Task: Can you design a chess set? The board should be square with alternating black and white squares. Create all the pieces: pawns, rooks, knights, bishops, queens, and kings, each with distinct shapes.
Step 5173:
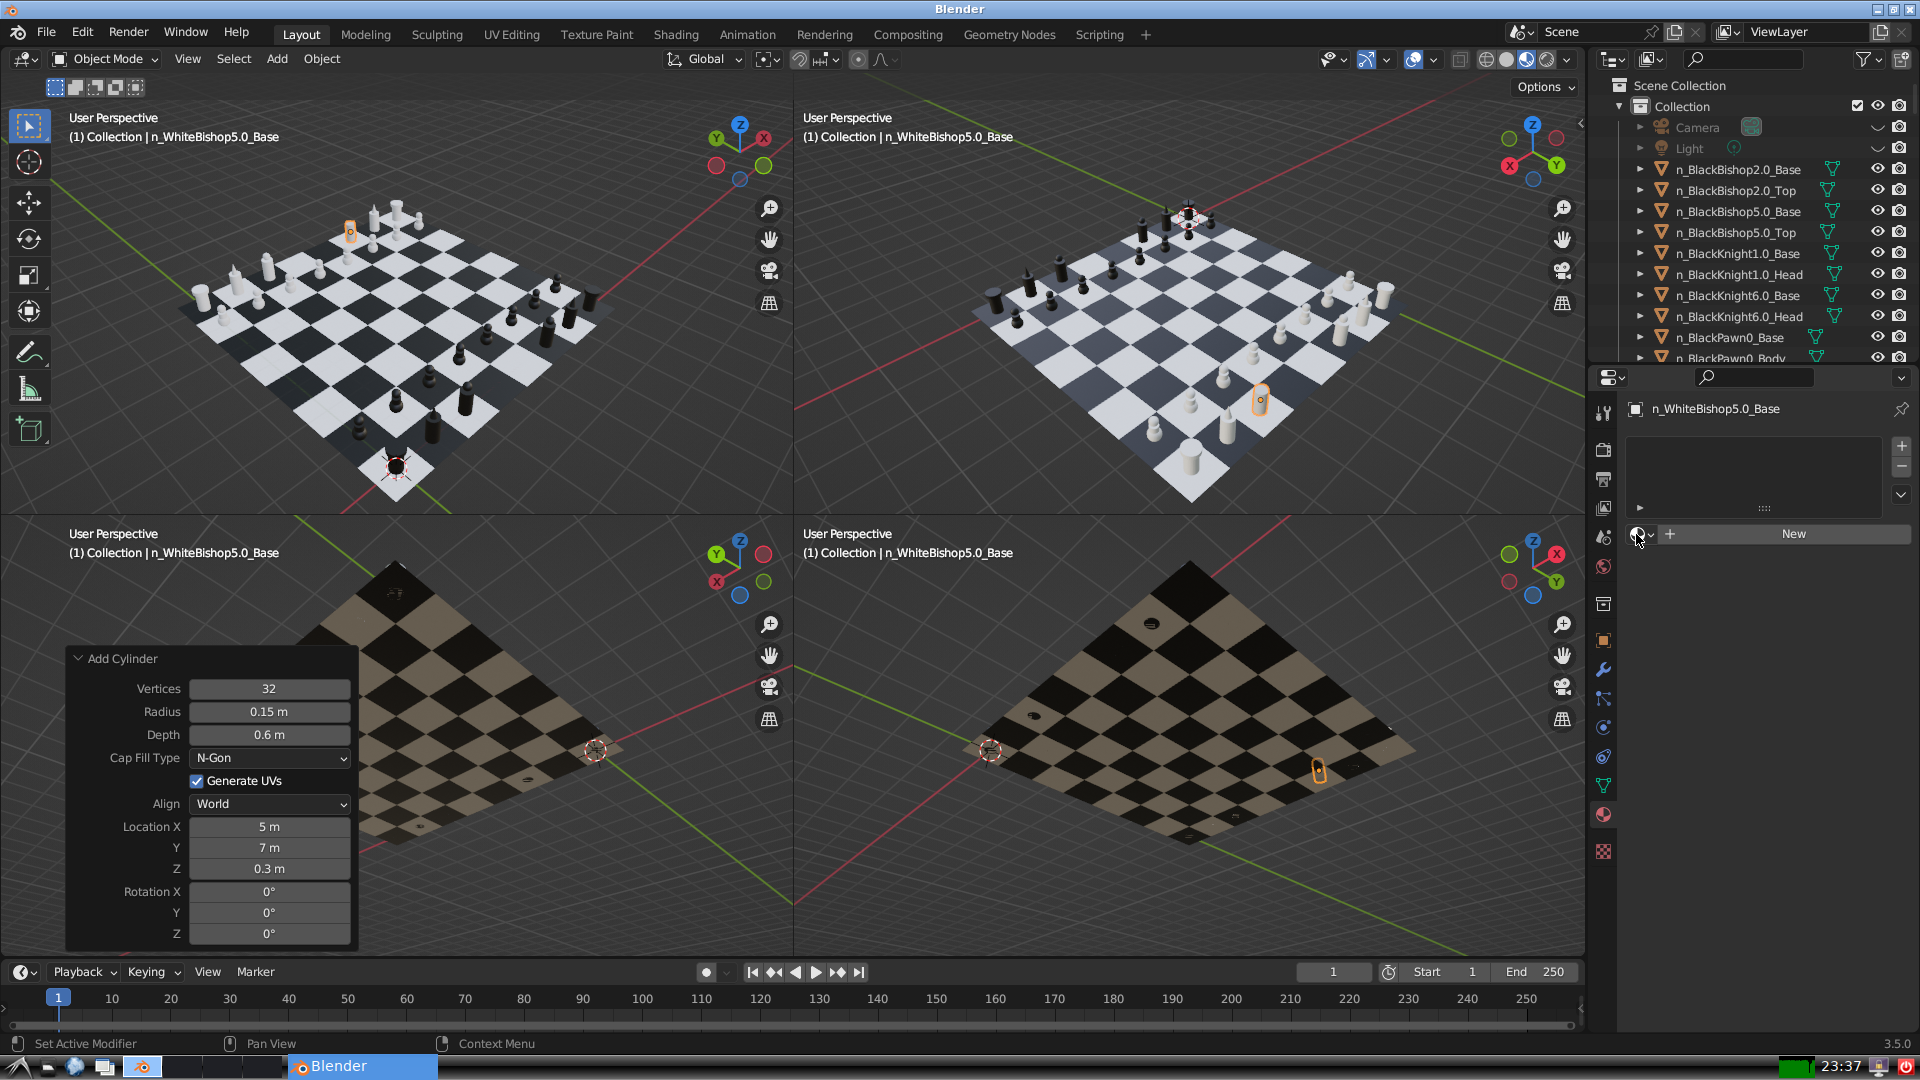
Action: click: no